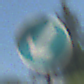
Verkehrszeichen: VorgeschriebeneVorbeifahrtLinks
Umgebung: Outdoor, Suburban
Tageszeit: Midday
Wetter: Clear
Licht: Natural
Jahreszeit: NotSpecified
Kontrast: HighContrast